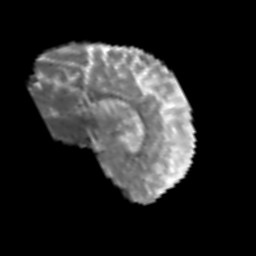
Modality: MD
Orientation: sagittal
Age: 50
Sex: male
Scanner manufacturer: siemens
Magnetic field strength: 3 T
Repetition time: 6.1 s
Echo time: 0.101 s